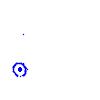
Particle: pion